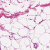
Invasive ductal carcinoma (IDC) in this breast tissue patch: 0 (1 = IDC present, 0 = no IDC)